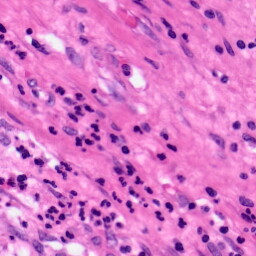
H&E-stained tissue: Pancreatic